Here is the wavelet time-frequency representation (scalogram) of a rolling-element bearing's vibration measurement. Determine the bearing's health state. Answer with exactly one of: normal, inner_race, outer_race, ball.
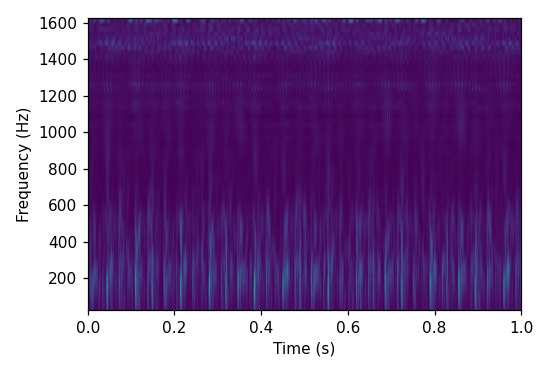
Answer: outer_race